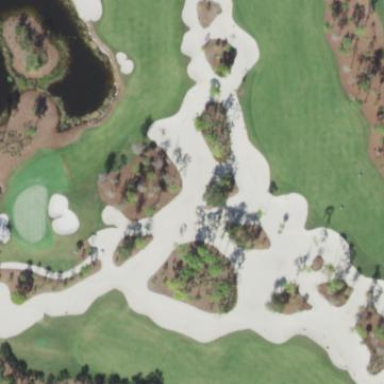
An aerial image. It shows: Bunker on golf course.